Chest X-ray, PA view. Patient: 50 years old, sex F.
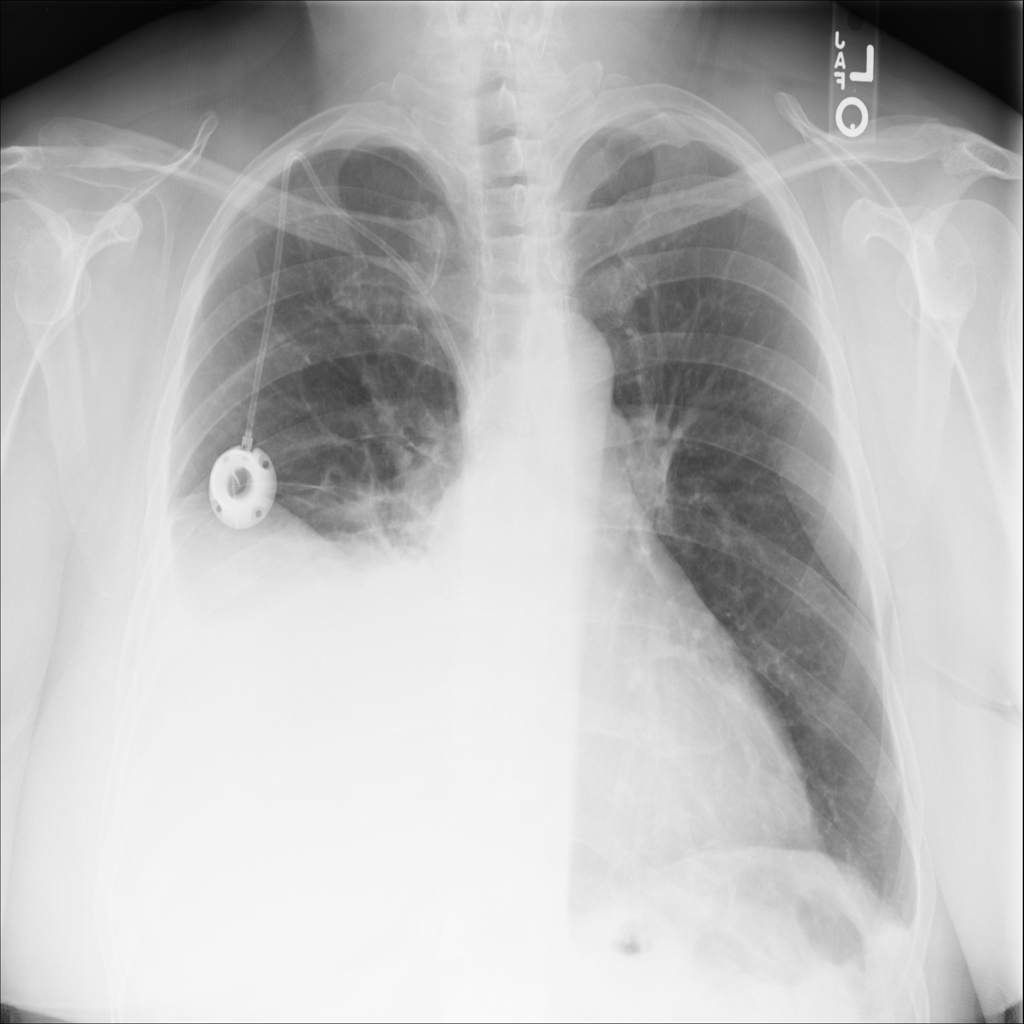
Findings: Effusion